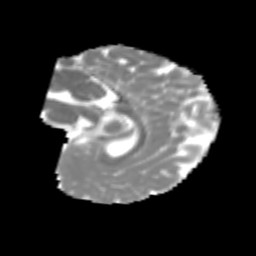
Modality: MD
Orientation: sagittal
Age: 7
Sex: male
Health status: healthy